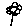
Label: flower